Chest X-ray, PA view. Patient: 59 years old, sex F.
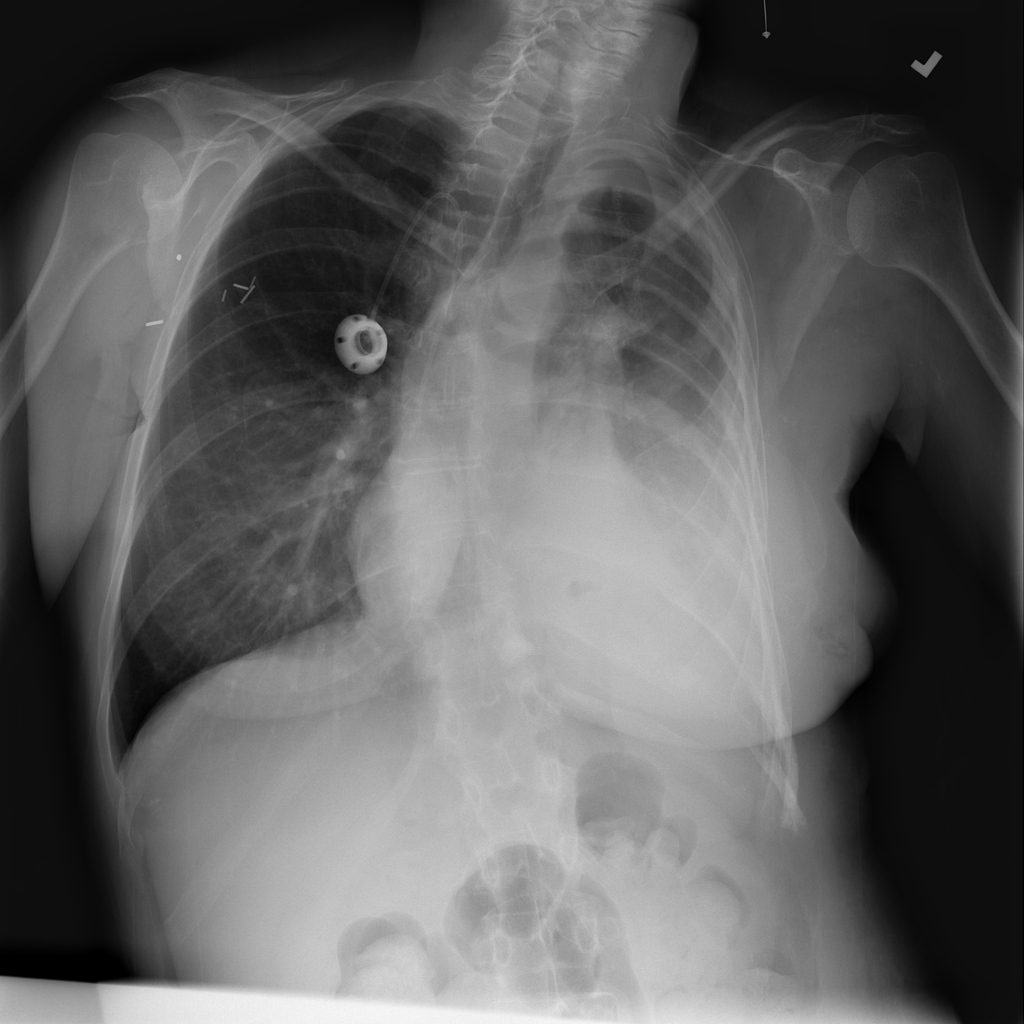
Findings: Effusion